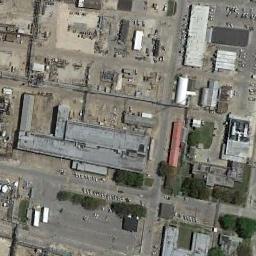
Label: industrial_area